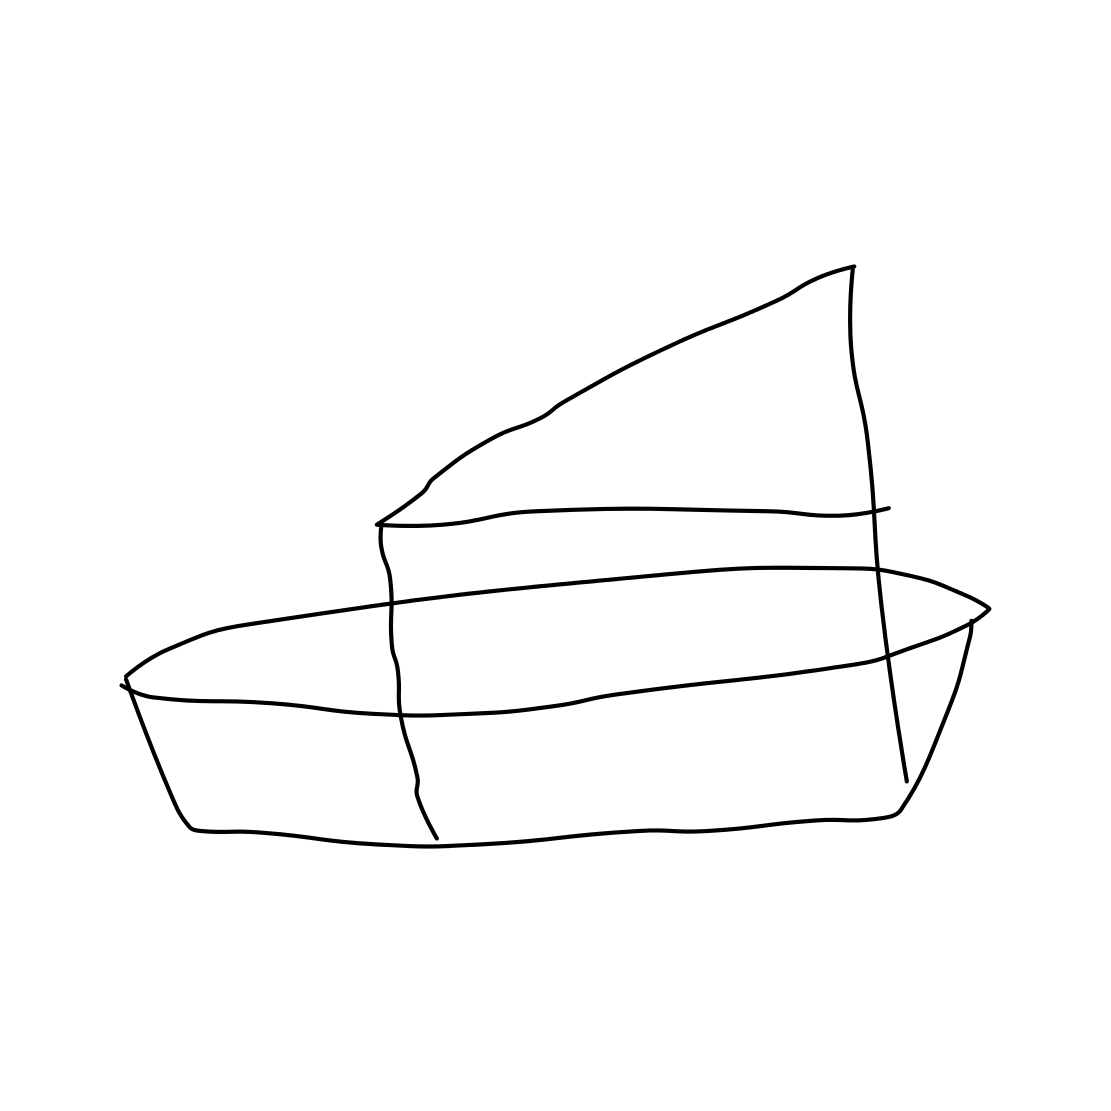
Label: sailboat